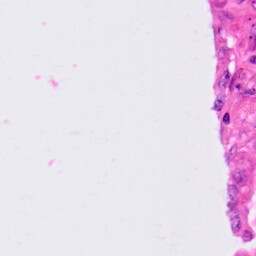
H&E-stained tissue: Lung